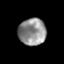
Tissue: prostate
Cell type: T cells
Senescence score: 0.3445
Nuclear area (px): 728
Mean DAPI intensity: 143.195